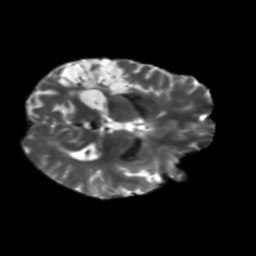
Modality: T2w
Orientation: axial
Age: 47
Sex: male
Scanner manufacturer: siemens
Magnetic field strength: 3 T
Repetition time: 5.47 s
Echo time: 0.0854 s